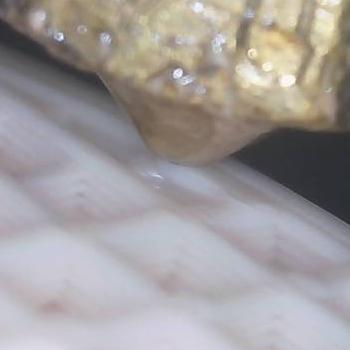
Flow rate: 168%